Field crop: maize
Growth stage: 2
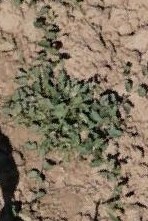
Species: convolvulus